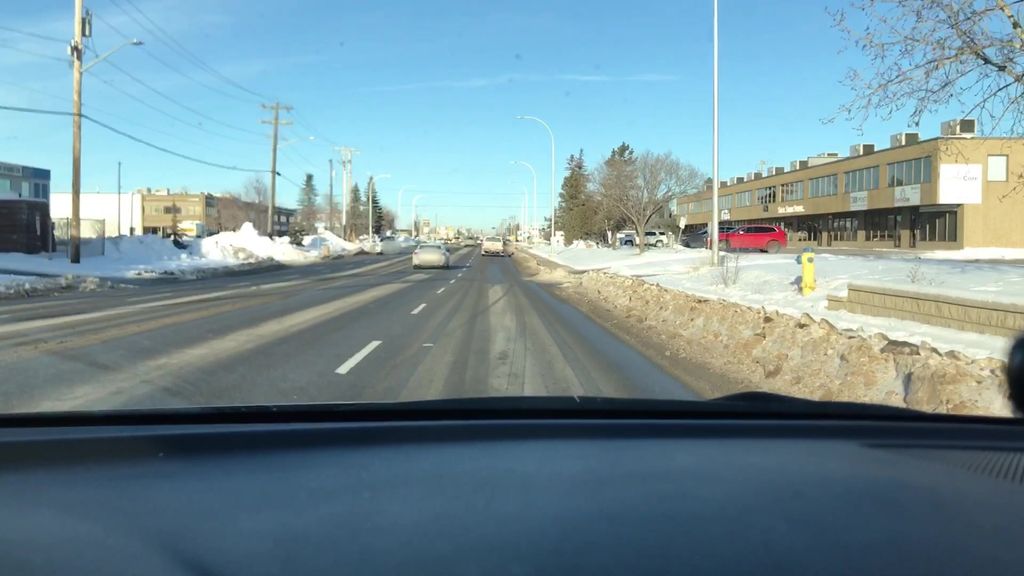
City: edmonton